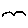
Label: bird